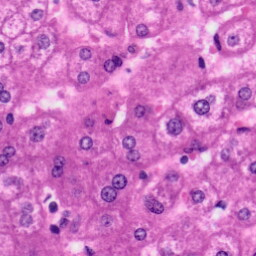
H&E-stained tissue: Liver